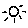
Label: sun